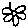
Label: flower